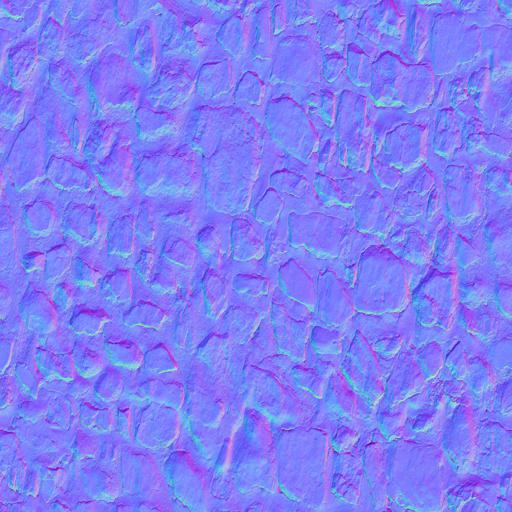
brick bricks medival old